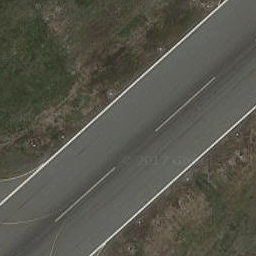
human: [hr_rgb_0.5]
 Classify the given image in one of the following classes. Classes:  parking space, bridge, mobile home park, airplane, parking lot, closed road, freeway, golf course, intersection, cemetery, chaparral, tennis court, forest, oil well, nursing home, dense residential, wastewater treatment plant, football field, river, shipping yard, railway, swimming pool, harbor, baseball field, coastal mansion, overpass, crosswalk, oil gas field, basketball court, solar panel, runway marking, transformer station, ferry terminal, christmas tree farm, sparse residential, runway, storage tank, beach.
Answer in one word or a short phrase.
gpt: runway